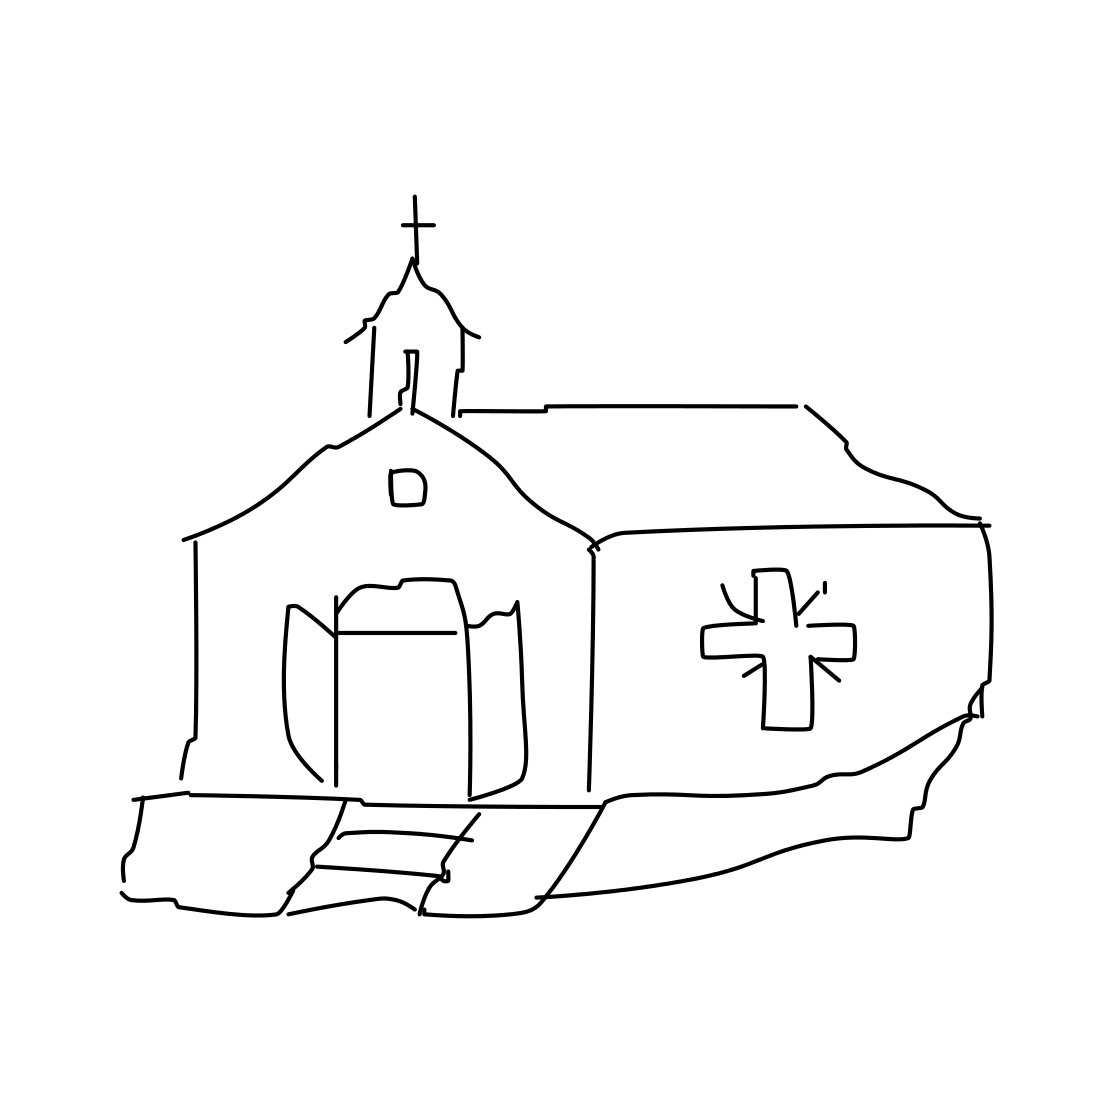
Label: church